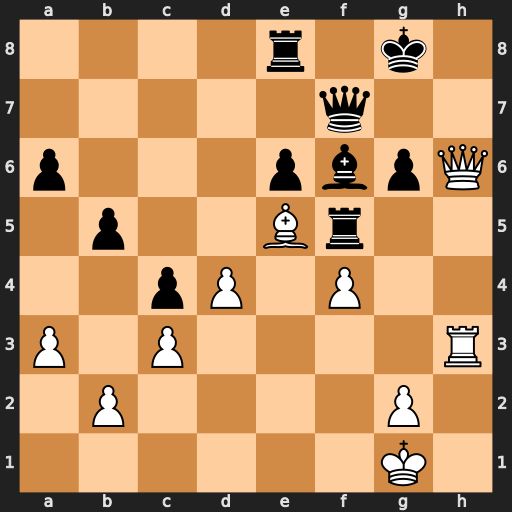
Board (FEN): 4r1k1/5q2/p3pbpQ/1p2Br2/2pP1P2/P1P4R/1P4P1/6K1
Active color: w
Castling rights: -
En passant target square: -
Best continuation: Qh8+ Bxh8 Rxh8#